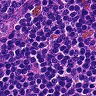
Metastatic tissue present: no